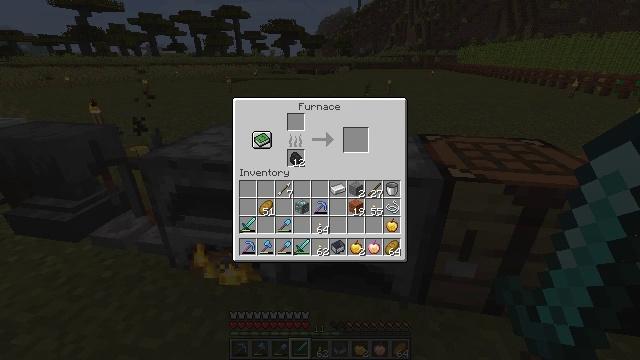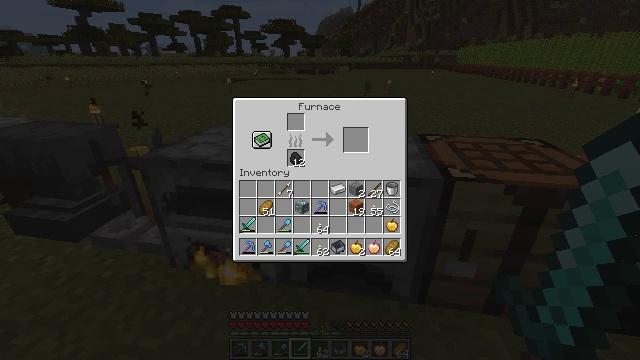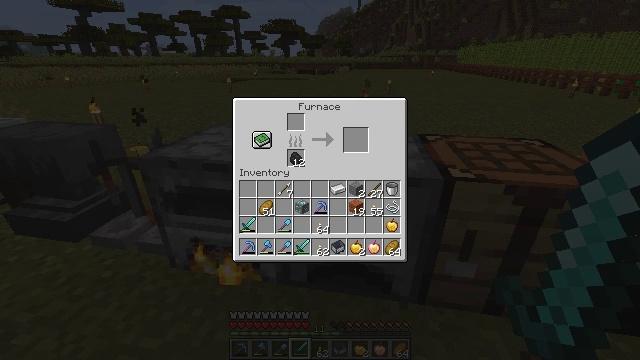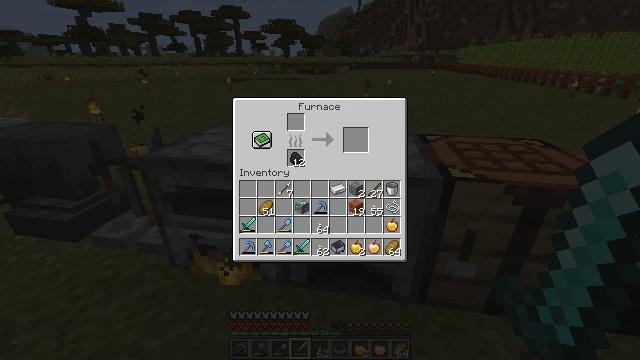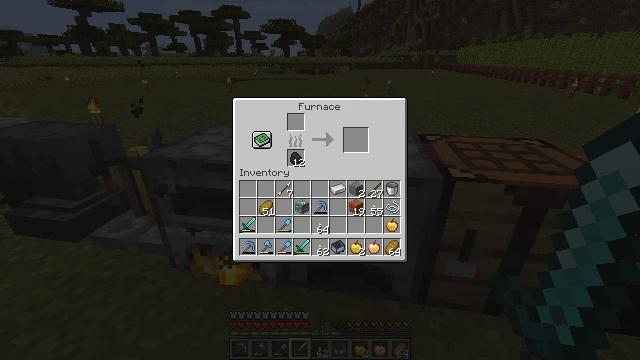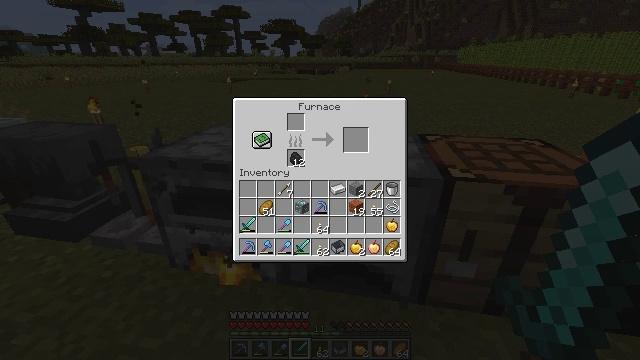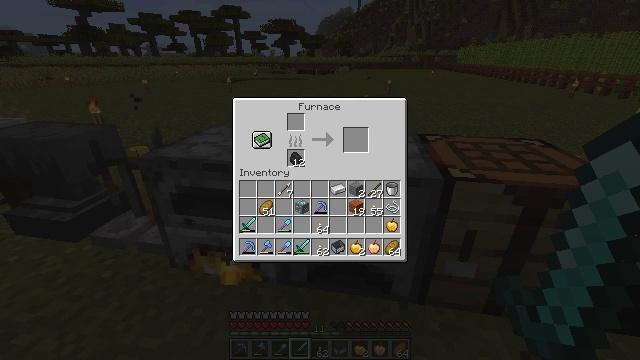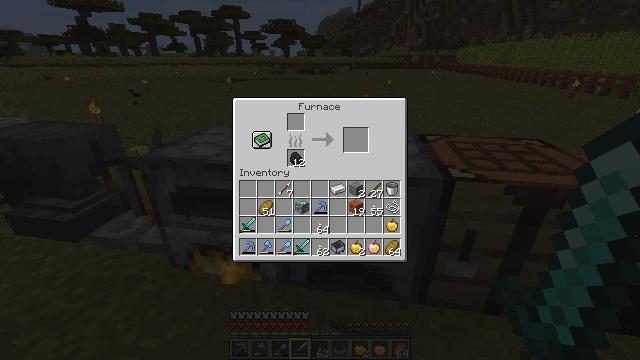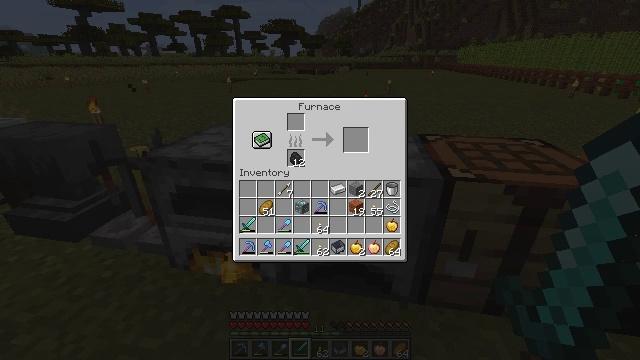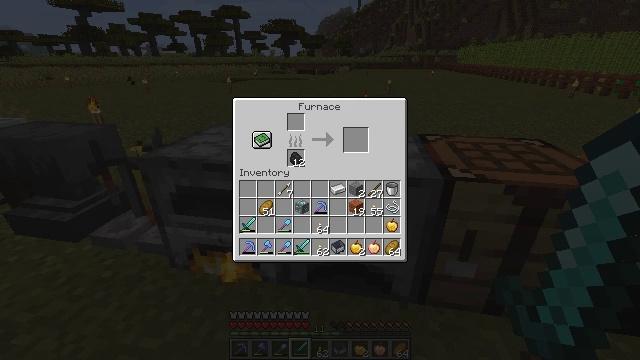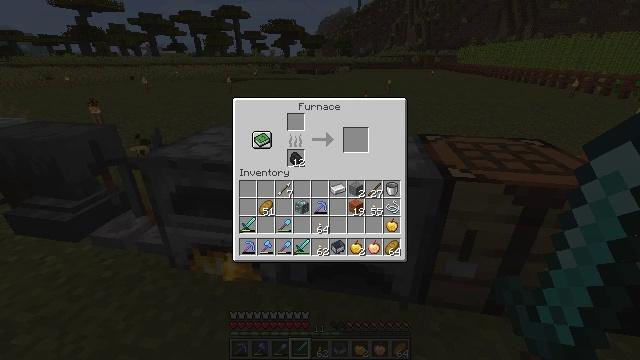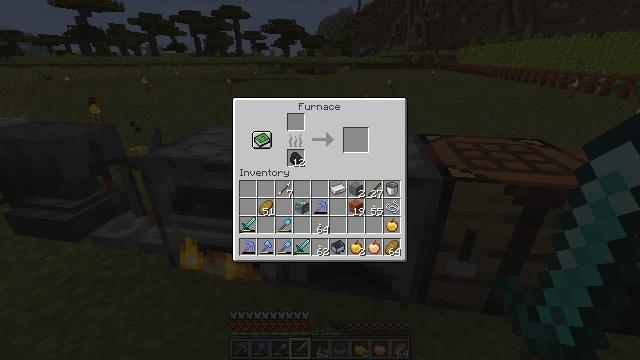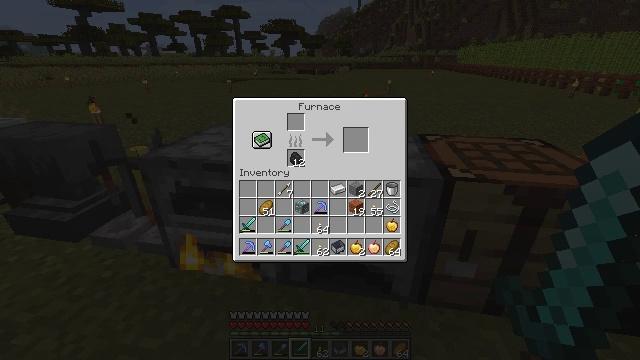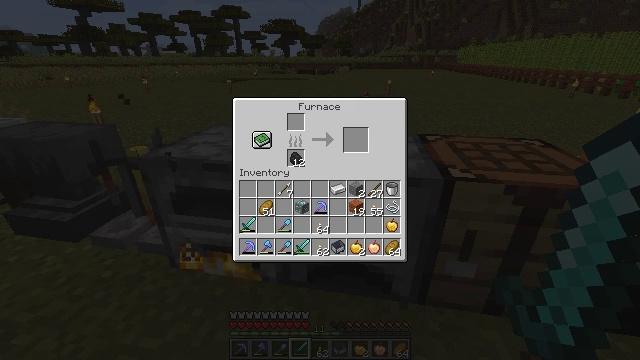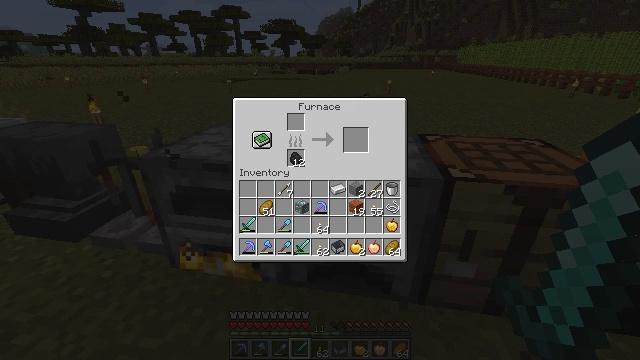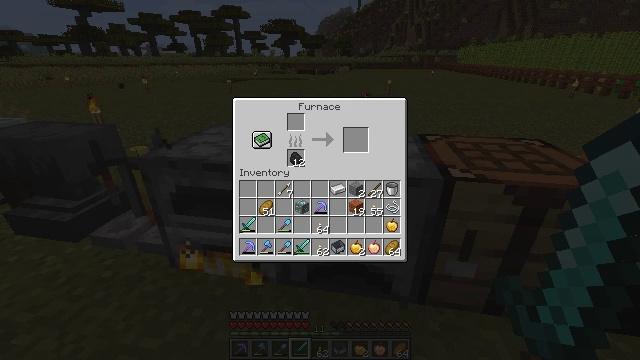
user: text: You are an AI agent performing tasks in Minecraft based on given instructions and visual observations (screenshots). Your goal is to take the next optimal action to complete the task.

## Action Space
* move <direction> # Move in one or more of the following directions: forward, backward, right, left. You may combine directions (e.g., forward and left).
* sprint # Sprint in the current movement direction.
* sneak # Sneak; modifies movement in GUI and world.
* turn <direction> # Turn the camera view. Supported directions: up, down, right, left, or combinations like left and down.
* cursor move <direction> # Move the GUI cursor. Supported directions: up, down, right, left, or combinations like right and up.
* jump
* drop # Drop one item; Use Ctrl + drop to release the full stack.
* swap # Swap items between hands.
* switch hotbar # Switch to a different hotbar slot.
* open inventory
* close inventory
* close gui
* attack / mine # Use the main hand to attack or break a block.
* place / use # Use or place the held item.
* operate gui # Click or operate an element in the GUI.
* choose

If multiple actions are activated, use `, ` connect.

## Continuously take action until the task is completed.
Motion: motion action
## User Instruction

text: Crafting the diamond involves the crafting table.
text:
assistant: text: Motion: no_op
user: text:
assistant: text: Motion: no_op
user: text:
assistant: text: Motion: no_op
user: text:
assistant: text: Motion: no_op
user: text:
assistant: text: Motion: no_op
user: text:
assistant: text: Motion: no_op
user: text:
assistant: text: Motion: no_op
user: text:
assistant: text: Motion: no_op
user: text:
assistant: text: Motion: no_op
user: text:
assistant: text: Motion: no_op
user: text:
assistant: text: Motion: no_op
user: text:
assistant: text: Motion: no_op
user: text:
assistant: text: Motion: no_op
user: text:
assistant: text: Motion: no_op
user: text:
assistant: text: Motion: no_op
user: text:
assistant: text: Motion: no_op
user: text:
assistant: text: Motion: no_op
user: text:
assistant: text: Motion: no_op
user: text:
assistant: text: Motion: no_op
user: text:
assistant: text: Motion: no_op
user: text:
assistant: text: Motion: no_op
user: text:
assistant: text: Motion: no_op
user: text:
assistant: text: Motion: no_op
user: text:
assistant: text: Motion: no_op
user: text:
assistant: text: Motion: no_op
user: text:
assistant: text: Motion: no_op
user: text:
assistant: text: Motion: no_op
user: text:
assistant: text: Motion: no_op
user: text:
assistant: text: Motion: no_op
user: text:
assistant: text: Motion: no_op